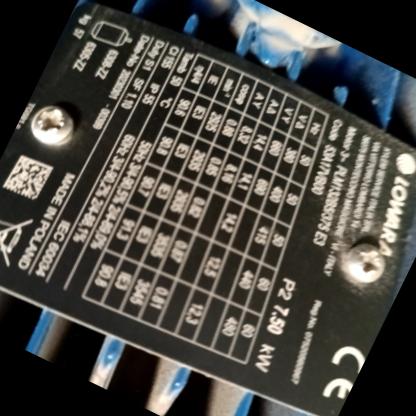
Klasa: tabliczka-znamionowa